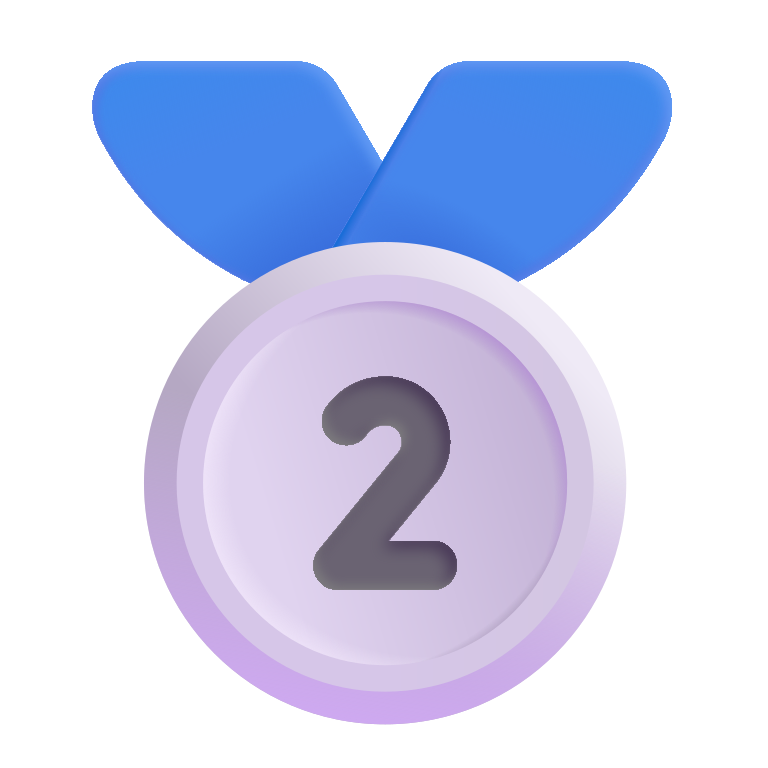
2nd place medal color